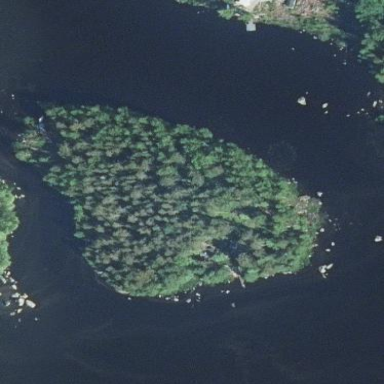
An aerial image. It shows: Islet.